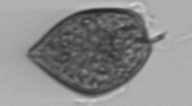
Label: Prorocentrum_micans